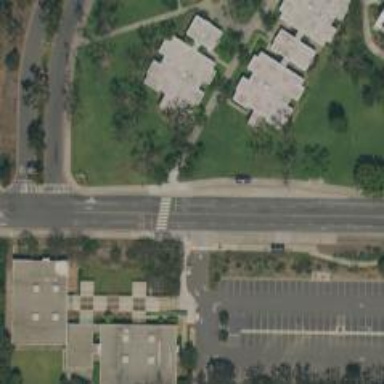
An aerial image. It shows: Solid stop line on the road.